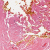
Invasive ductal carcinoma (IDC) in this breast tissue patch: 0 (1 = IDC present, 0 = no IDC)